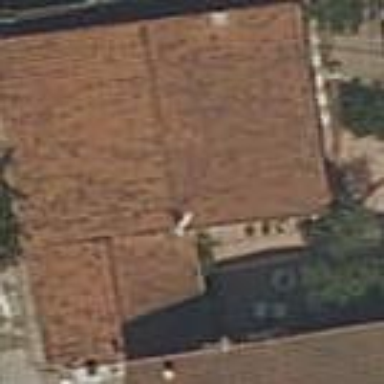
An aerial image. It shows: Residential building.